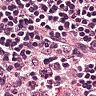
Metastatic tissue present: no